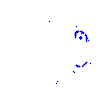
Particle: proton